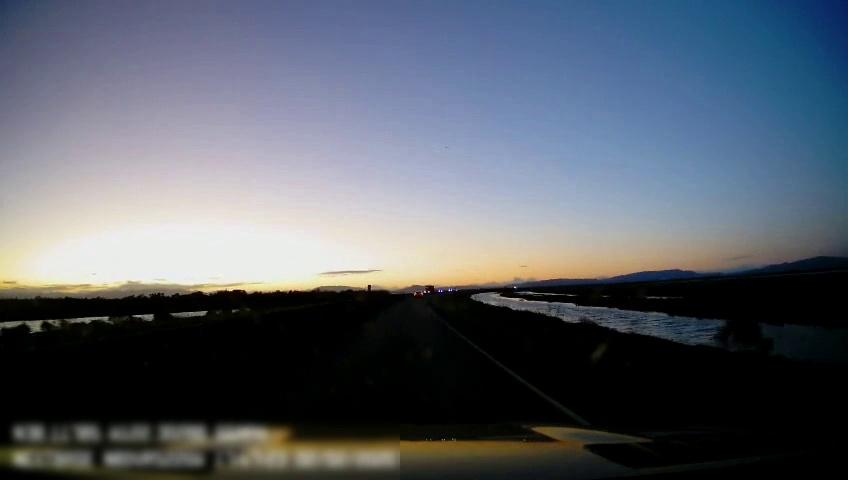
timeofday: Dusk/Dawn/Twilight
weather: Sunny
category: Drivable Space
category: Vehicles | Truck
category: Vehicles | Car
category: Lanes | Current Lane